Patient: sex F, age 26
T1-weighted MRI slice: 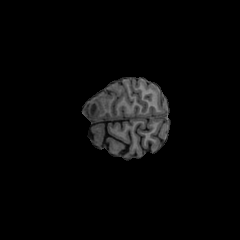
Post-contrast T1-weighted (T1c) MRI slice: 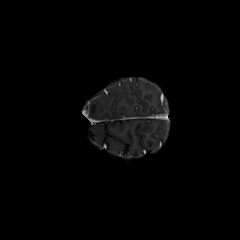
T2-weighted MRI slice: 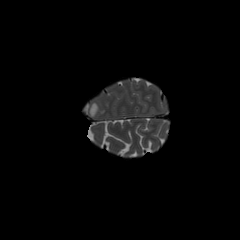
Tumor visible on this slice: yes
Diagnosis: Astrocytoma, IDH-mutant
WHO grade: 3